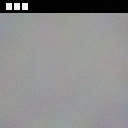
Screen state: on